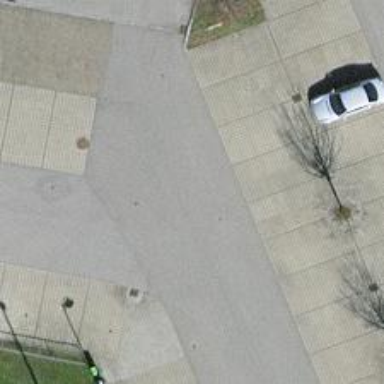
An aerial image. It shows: Asphalt parking aisle designated as service road.